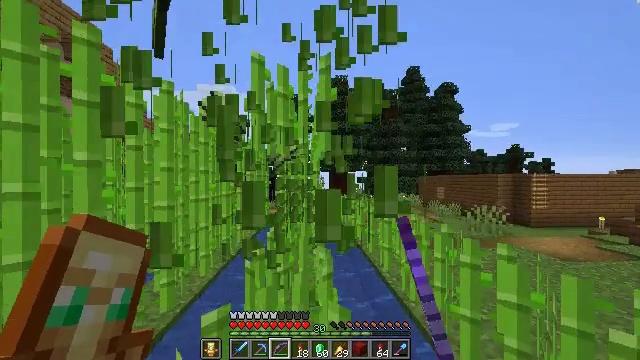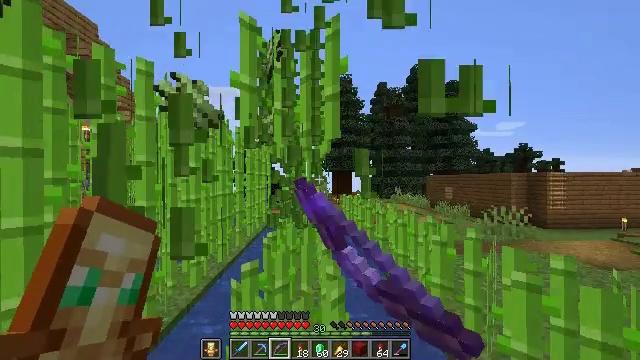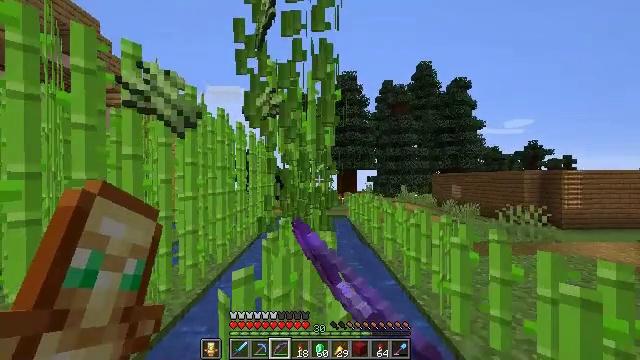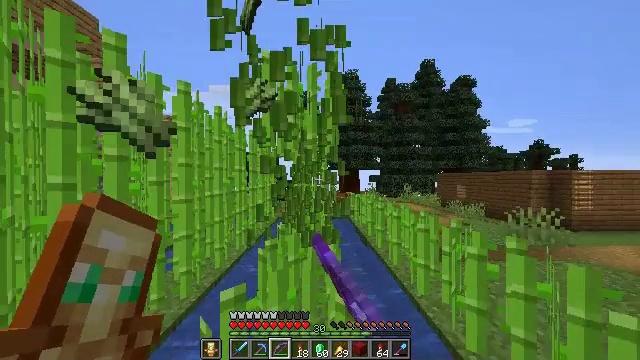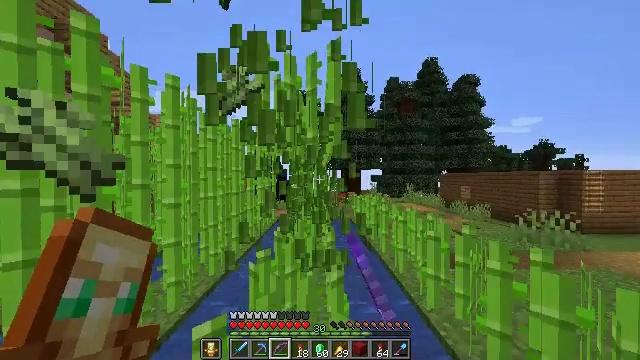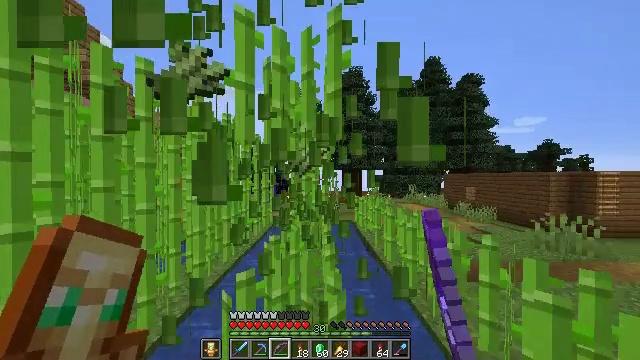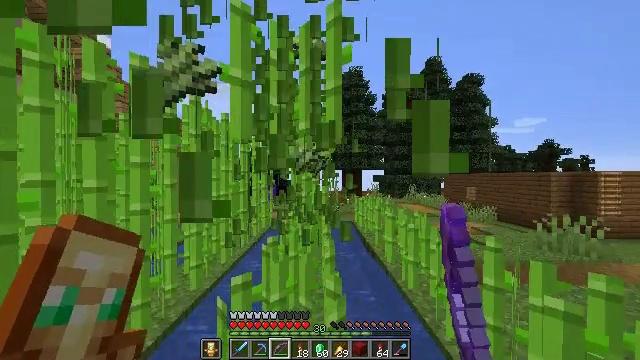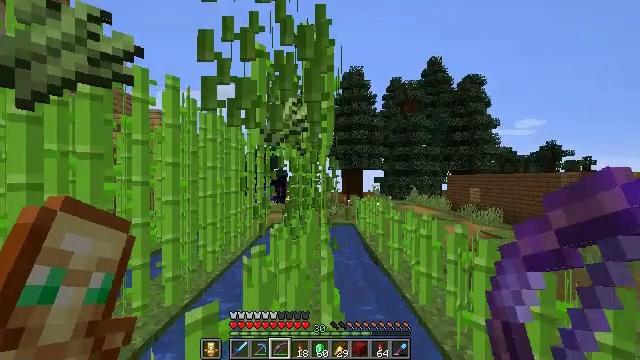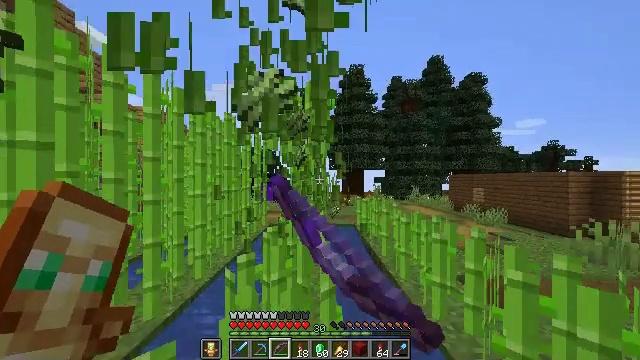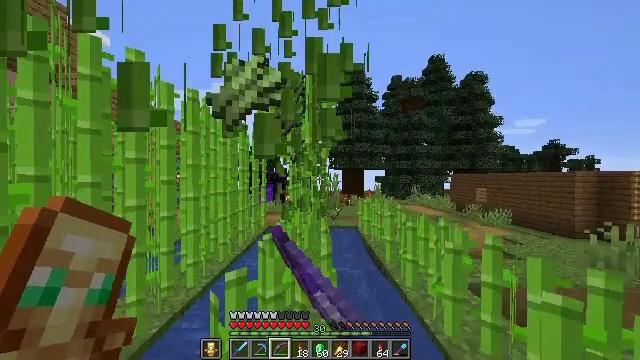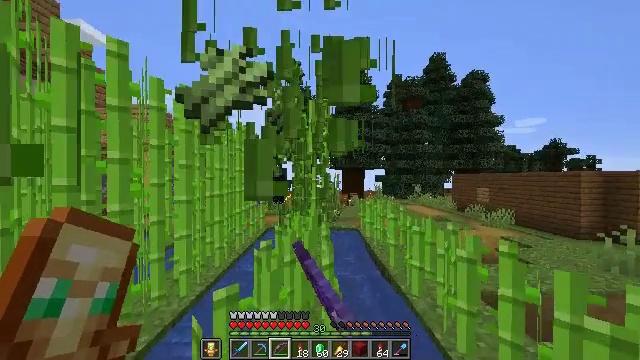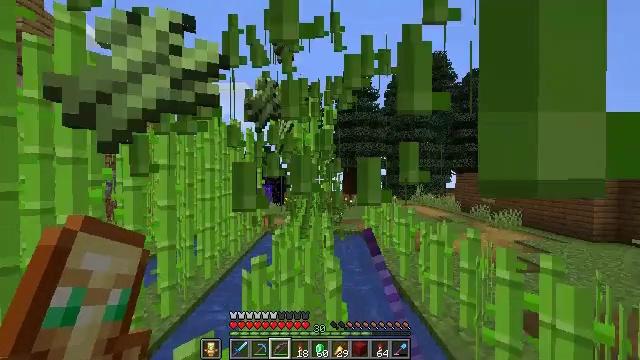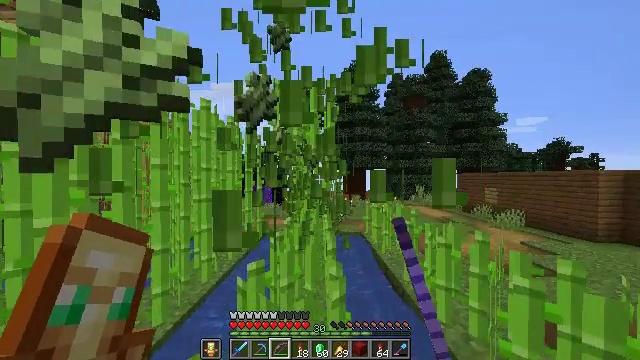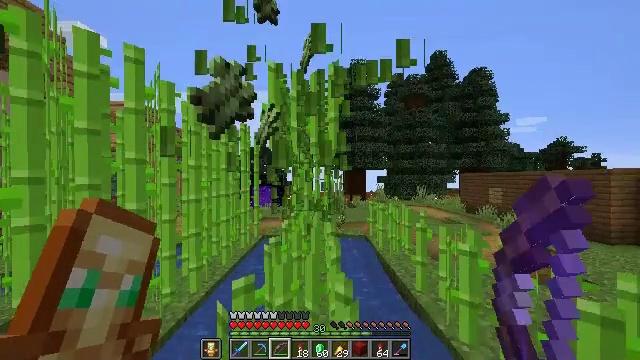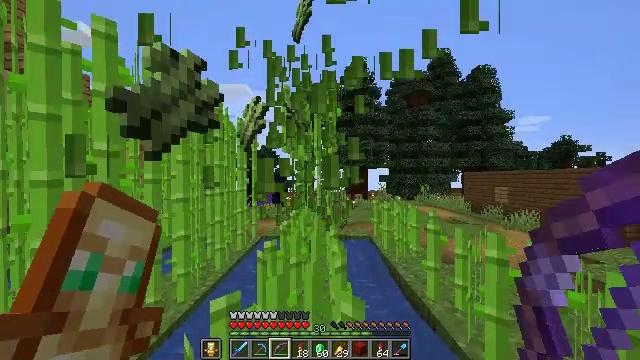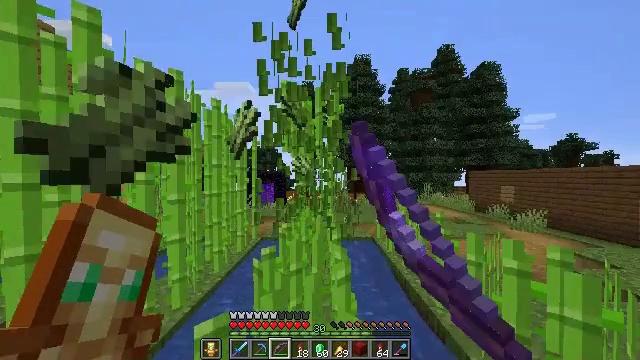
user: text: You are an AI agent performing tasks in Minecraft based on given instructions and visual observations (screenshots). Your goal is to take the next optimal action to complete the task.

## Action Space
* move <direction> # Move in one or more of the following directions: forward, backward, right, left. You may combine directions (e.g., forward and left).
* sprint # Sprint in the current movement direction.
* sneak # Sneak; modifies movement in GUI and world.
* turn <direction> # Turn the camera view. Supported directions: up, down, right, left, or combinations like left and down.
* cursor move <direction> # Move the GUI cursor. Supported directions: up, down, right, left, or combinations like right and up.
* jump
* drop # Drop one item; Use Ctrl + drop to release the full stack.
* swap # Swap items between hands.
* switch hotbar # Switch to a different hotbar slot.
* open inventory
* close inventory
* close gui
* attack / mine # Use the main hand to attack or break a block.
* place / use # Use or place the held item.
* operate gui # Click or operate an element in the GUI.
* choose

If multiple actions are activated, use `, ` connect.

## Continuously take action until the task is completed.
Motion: motion action
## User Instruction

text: Break the sugar cane.
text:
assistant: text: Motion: move forward, sprint, attack / mine
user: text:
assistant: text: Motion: move forward, sprint, turn left, attack / mine
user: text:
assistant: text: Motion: move forward, sprint, attack / mine
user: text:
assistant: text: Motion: move forward, sprint, attack / mine
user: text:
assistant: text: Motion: move forward, sprint, attack / mine
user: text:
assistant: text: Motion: move forward, sprint, attack / mine
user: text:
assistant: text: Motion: move forward, sprint, attack / mine
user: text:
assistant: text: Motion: move forward, sprint, attack / mine
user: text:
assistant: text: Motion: move forward, sprint, attack / mine
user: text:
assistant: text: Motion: move forward, sprint, attack / mine
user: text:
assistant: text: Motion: move forward, attack / mine
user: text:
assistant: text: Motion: move forward, attack / mine
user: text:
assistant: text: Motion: move forward, attack / mine
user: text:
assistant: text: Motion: move forward, attack / mine
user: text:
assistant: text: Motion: move forward, attack / mine
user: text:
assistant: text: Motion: move forward, attack / mine
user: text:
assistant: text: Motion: move forward, attack / mine
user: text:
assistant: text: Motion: move forward, attack / mine
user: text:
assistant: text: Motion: move forward, attack / mine
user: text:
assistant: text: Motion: move forward, attack / mine
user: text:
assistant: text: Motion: move forward, attack / mine
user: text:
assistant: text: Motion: move forward, attack / mine
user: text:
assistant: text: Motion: move forward, attack / mine
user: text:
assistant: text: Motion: move forward, attack / mine
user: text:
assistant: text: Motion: move forward, attack / mine
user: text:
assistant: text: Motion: move forward, sprint, attack / mine
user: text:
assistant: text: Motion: move forward, sprint, attack / mine
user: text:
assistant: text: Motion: move forward, sprint, attack / mine
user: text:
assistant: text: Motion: move forward, sprint, attack / mine
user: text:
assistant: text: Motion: move forward, sprint